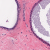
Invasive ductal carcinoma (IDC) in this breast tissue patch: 0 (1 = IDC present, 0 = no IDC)